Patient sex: M
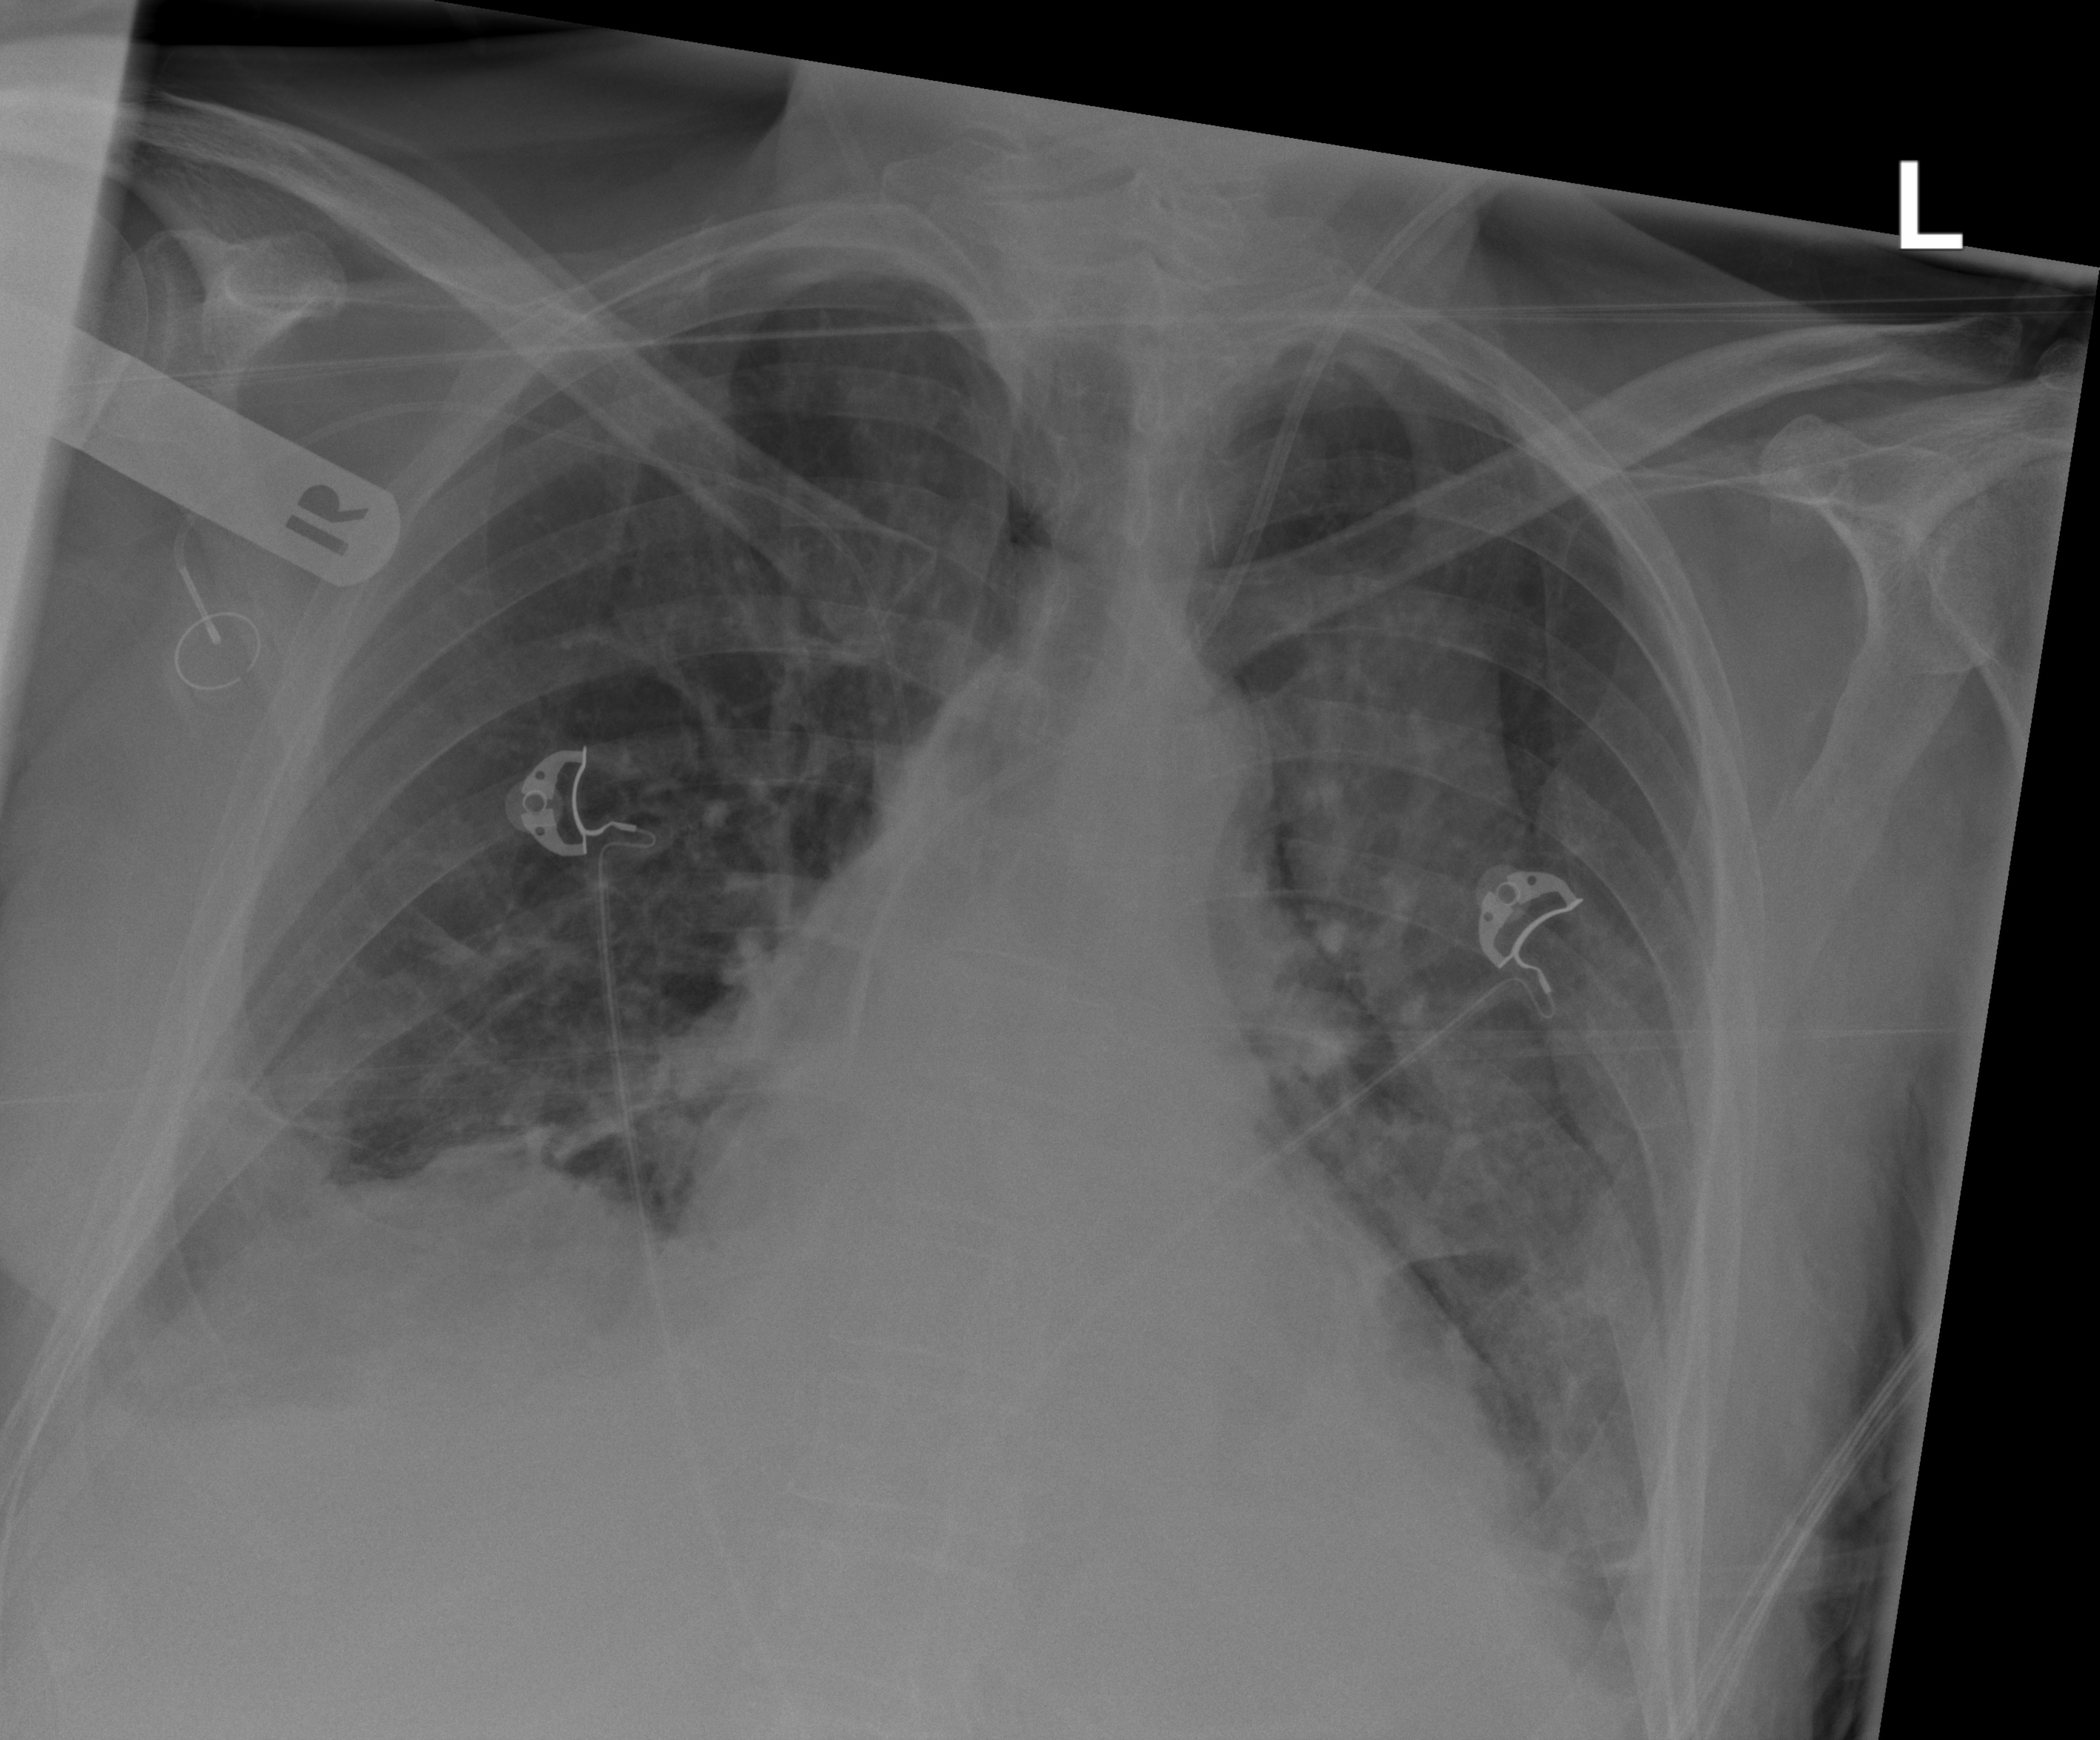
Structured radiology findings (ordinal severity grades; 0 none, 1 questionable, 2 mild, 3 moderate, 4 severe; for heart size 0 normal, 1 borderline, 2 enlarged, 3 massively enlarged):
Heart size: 2
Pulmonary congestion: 2
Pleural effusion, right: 2
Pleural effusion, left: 2
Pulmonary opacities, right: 2
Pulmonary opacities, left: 1
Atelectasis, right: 3
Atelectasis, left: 3